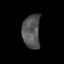
Tissue: prostate
Cell type: Myeloid cells
Senescence score: 0.6874
Nuclear area (px): 588
Mean DAPI intensity: 84.202